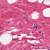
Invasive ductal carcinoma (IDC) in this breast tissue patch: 0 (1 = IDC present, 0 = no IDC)